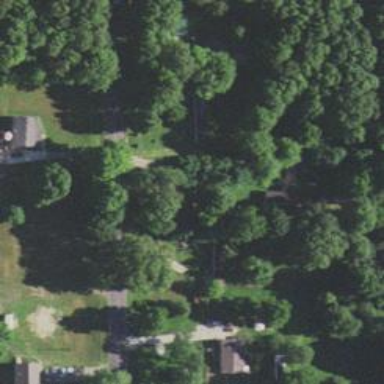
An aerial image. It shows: Driveway.